Question: I'm using EasyNetQ.ManagementClient nuget package for getting some stats on the rabbit. In the Web Management you can see the msg rates per queue
But I can't get the same rates just for queues in code when using EasyNetQ.ManagementClient, is it possible to get them?
'''
var managementClient = new ManagementClient("http://ipadress", "guest", "guest");
var overview = managementClient.GetOverview();
var publishRate = overview.MessageStats.PublishDetails.Rate; // this is for all queues together
var queues = managementClient.GetQueues();
foreach (var q in queues)
{
// q doesn't have any rates properties
}
'''
Thanks in advance
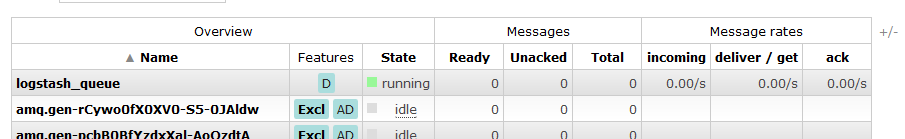
Answer: I haven't figure this out but insted of using 'EasyNetQ.ManagementClient' nuget package I do a web request to rabbit's api on 'http://ipadress:15672/api/queues' and get JSON back in response with all the information that I need.